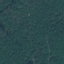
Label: Forest